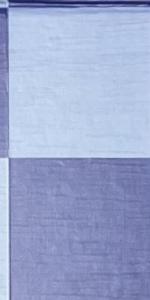
Label: Empty